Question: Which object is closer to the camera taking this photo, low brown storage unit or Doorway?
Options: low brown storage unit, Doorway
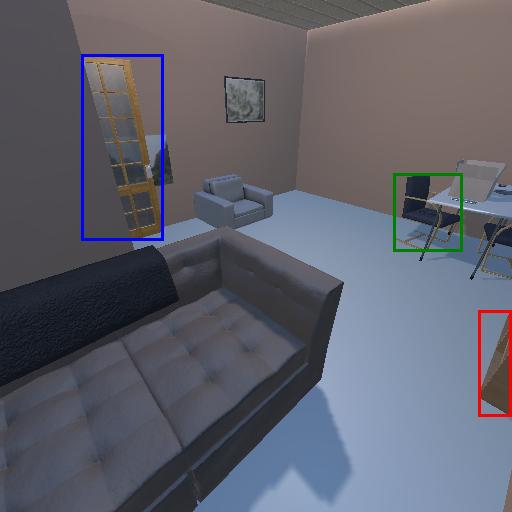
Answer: low brown storage unit